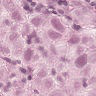
Metastatic tissue present: yes